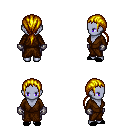
a pixel art fantasy rpg character, female body template, dark elf, purple skin, brown robe, metal pants, blonde ponytail hairstyle, metal gloves, black slippers, four views (front, back, left, right), 2x2 character sprite sheet, small pixel art, hard edges, no anti-aliasing